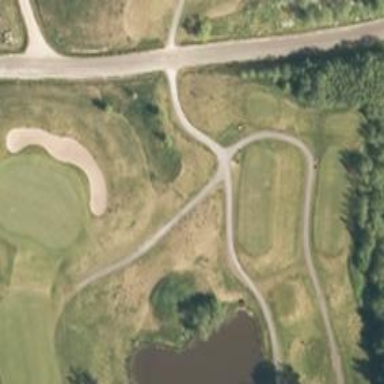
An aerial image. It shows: Path for both roads and golfers.